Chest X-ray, PA view. Patient: 48 years old, sex M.
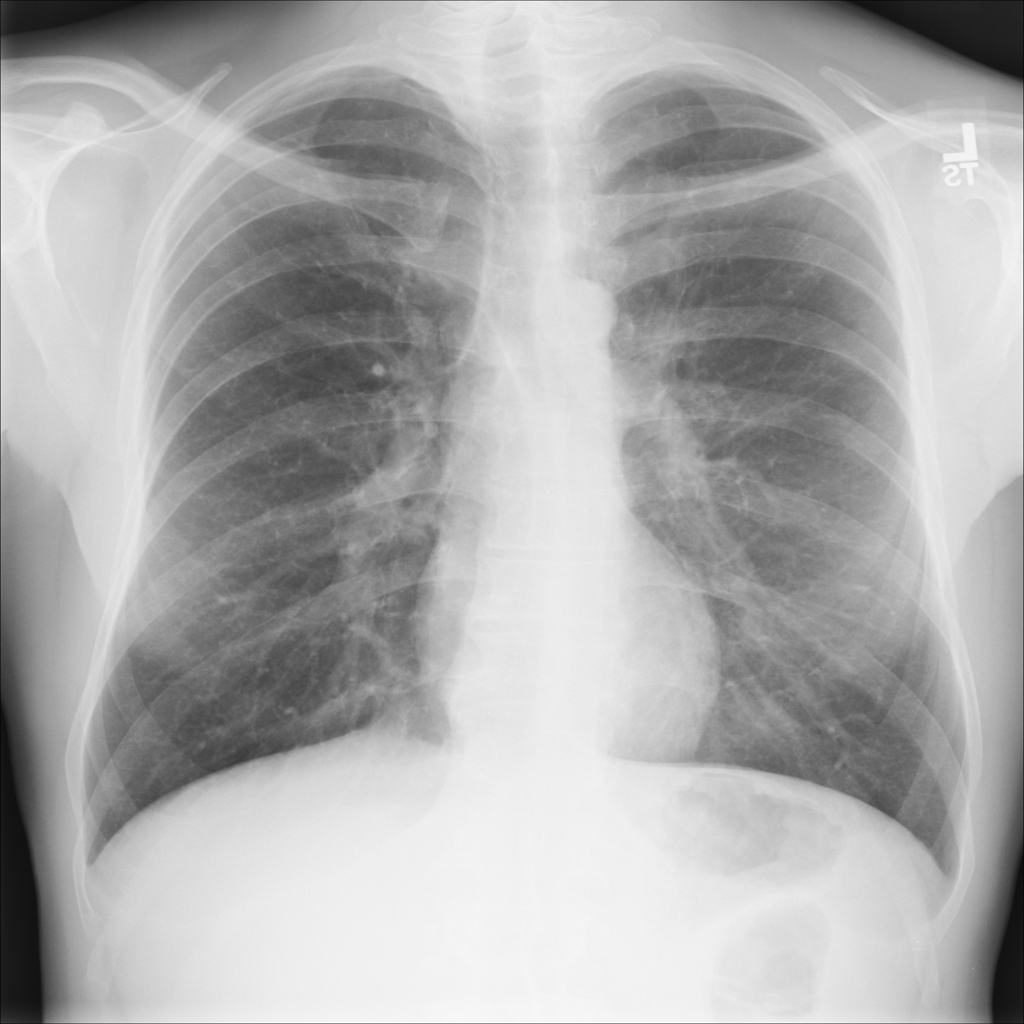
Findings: Emphysema